Question: I would like to translate column menu in Kendo Data grid (see image below).

Im able to translate messages and operators like this:
'''
filterable: {
mode: "row",
messages: {
info: $translate.instant('SELECT'),
and: $translate.instant('AND'),
or: $translate.instant('OR')
},
operators: { // redefine the string operators
string: {
contains: $translate.instant('CONTAINS'),
doesnotcontain: $translate.instant('NOT_CONTAINS'),
startswith: $translate.instant('STARTS_WITH'),
endswith: $translate.instant('ENDS_WITH'),
eq: $translate.instant('IS_EQUAL_TO'),
neq: $translate.instant('NOT_EQUAL_TO')
}
}
},
'''
How can I translate menu items?
Many thanks for any advice.
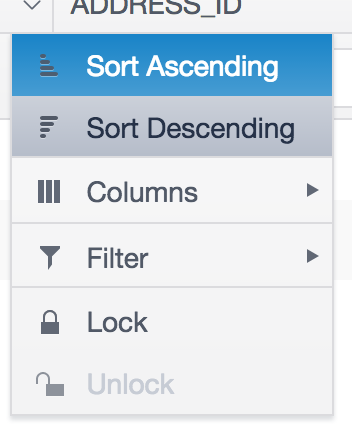
Answer: DataGrid has option for column menu messages
'''
columnMenu: {
messages: {
columns: "Choose columns",
filter: "Apply filter",
sortAscending: "Sort (asc)",
sortDescending: "Sort (desc)"
}
}
'''